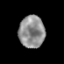
Tissue: prostate
Cell type: T cells
Senescence score: 0.3356
Nuclear area (px): 810
Mean DAPI intensity: 143.116